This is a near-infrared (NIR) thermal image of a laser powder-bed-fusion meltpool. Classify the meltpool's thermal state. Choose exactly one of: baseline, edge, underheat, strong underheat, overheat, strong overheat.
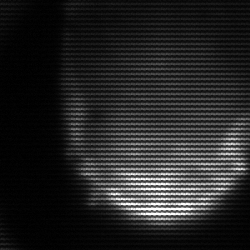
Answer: edge